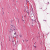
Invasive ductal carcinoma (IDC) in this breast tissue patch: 0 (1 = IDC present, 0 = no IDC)